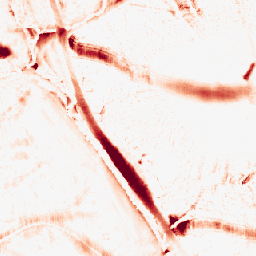
Category: morphological
Decomposition family: morphological_ellipse
Decomposition parameters: operation: opening
width: 30
height: 20
Upsampling method: nearest
Upsampling parameters: scale: 8
Upsampling scale: 8